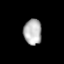
Tissue: lung
Cell type: T cells
Senescence score: 0.1844
Nuclear area (px): 452
Mean DAPI intensity: 179.947